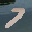
Label: 7